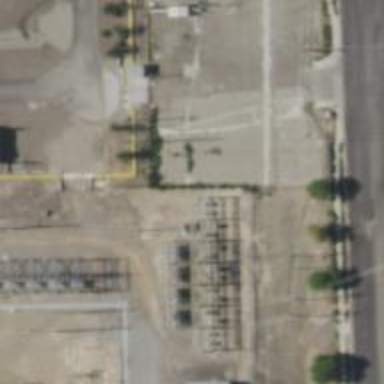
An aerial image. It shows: Power pole.